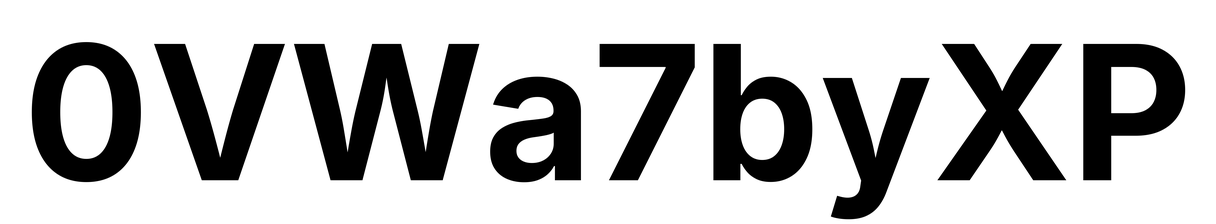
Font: Inter_Bold